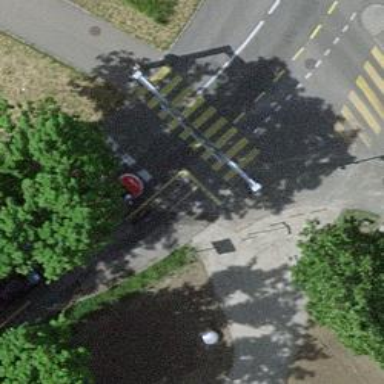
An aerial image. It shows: Road with traffic signals.